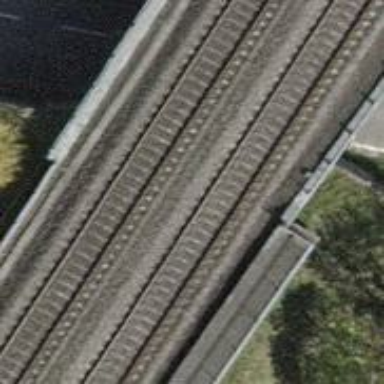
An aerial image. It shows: Bridge over electrified railway with contact lines.